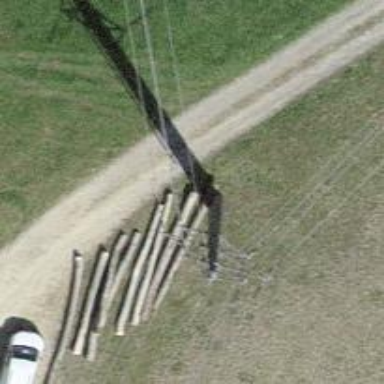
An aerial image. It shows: Power line in the image.